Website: bh-photo
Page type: gifting
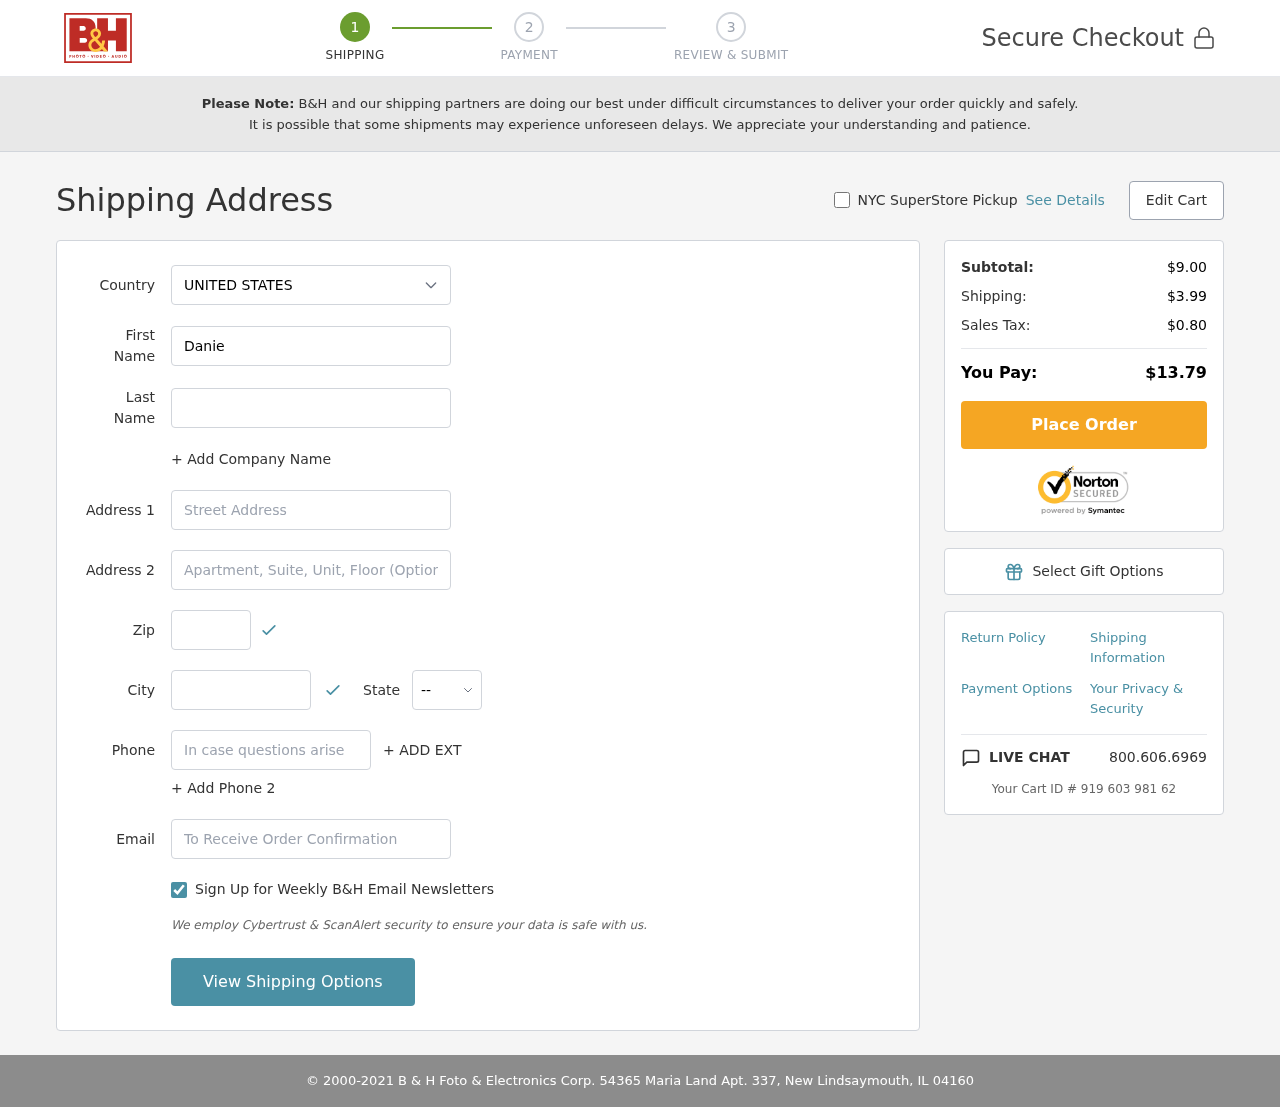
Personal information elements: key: PII_CITY
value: New Lindsaymouth
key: PII_COUNTRY
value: United States
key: PII_EMAIL
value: dspencer@yahoo.com
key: PII_FIRSTNAME
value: Danielle
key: PII_LASTNAME
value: Spencer
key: PII_PHONE
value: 9025529933
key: PII_POSTCODE
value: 04160
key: PII_STATE_ABBR
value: IL
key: PII_STREET
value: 54365 Maria Land Apt. 337
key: PII_STREET2
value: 81002 Fuentes Summit Suite 652
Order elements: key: ORDER_SUBTOTAL
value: $9.00
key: ORDER_SHIPPING_COST
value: $3.99
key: ORDER_TAX
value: $0.80
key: ORDER_TOTAL
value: $13.79
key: ORDER_ID
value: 919 603 981 62